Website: walmart
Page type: payment
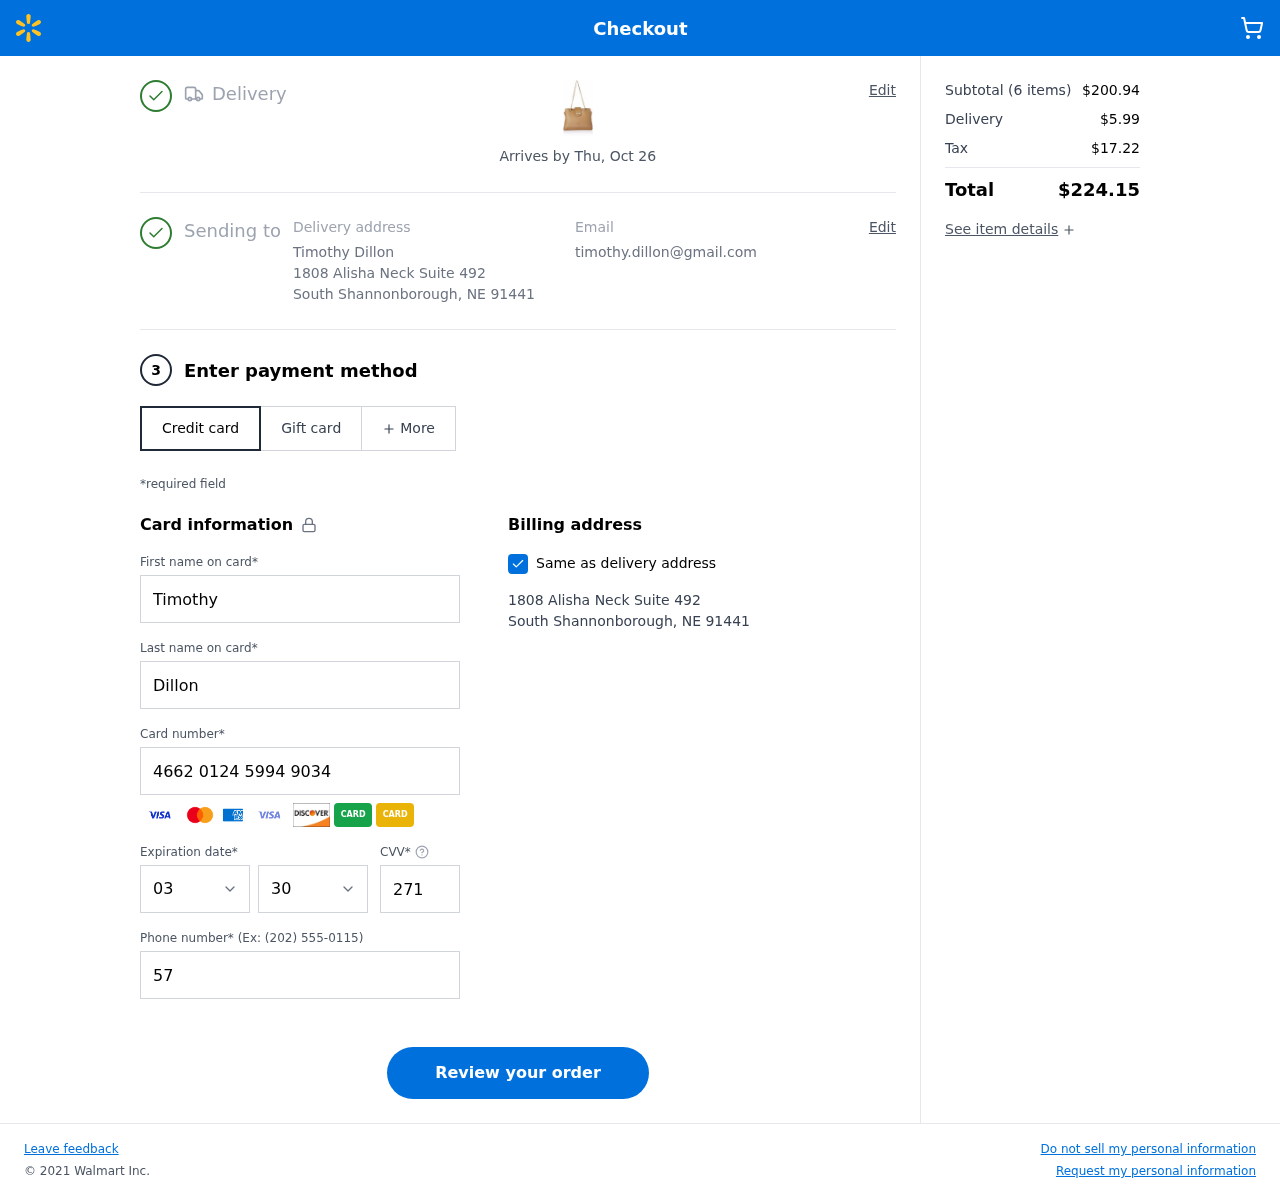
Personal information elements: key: PII_CARD_CVV
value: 271
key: PII_CARD_EXPIRY_MONTH
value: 03
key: PII_CARD_EXPIRY_YEAR
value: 30
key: PII_CARD_NUMBER
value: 4662 0124 5994 9034
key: PII_CITY
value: South Shannonborough
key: PII_EMAIL
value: timothy.dillon@gmail.com
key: PII_FIRSTNAME
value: Timothy
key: PII_FULLNAME
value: Timothy Dillon
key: PII_LASTNAME
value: Dillon
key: PII_PHONE
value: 5739216498
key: PII_POSTCODE
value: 91441
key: PII_STATE_ABBR
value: NE
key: PII_STREET
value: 1808 Alisha Neck Suite 492
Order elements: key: ORDER_DELIVERY_DATE
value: Arrives by Thu, Oct 26
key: ORDER_NUM_ITEMS
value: (6 items)
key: ORDER_SUBTOTAL
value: $200.94
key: ORDER_SHIPPING_COST
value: $5.99
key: ORDER_TAX
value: $17.22
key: ORDER_TOTAL
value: $224.15